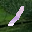
Label: 1